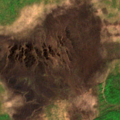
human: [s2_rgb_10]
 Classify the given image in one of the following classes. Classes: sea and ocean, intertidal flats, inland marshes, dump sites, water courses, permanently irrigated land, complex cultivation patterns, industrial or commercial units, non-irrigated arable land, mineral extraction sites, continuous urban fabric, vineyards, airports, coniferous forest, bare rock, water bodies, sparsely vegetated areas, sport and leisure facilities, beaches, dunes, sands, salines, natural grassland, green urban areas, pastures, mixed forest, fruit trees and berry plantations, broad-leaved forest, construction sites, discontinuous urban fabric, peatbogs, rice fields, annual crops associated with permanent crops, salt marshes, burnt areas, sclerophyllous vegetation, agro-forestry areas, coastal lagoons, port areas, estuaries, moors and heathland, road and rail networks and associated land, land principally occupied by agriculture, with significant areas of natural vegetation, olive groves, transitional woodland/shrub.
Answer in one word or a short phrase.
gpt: coniferous forest, mixed forest, transitional woodland/shrub, peatbogs